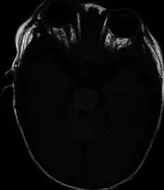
(D) An ocular MRI conducted on the 19th day of hospitalization shows a notable reduction in the size of the initial irregular cystic lesion.
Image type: radiology (mri)